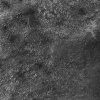
Atmospheric dust classification: not_dusty